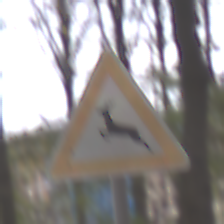
Verkehrszeichen: WildwechselRechts
Umgebung: Outdoor, Nature
Tageszeit: Midday
Wetter: Overcast
Licht: Natural
Jahreszeit: NotSpecified
Kontrast: LowContrast